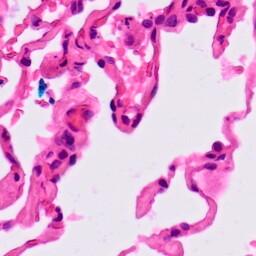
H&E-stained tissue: Lung